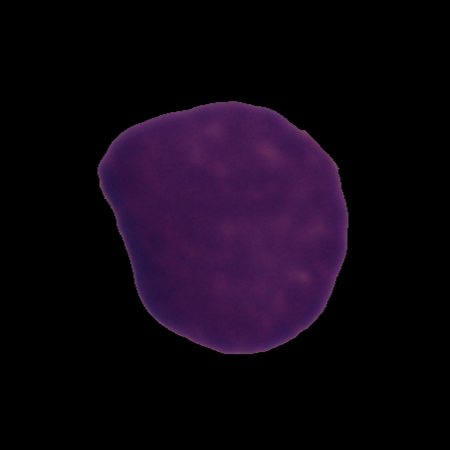
Label: healthy